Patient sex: F
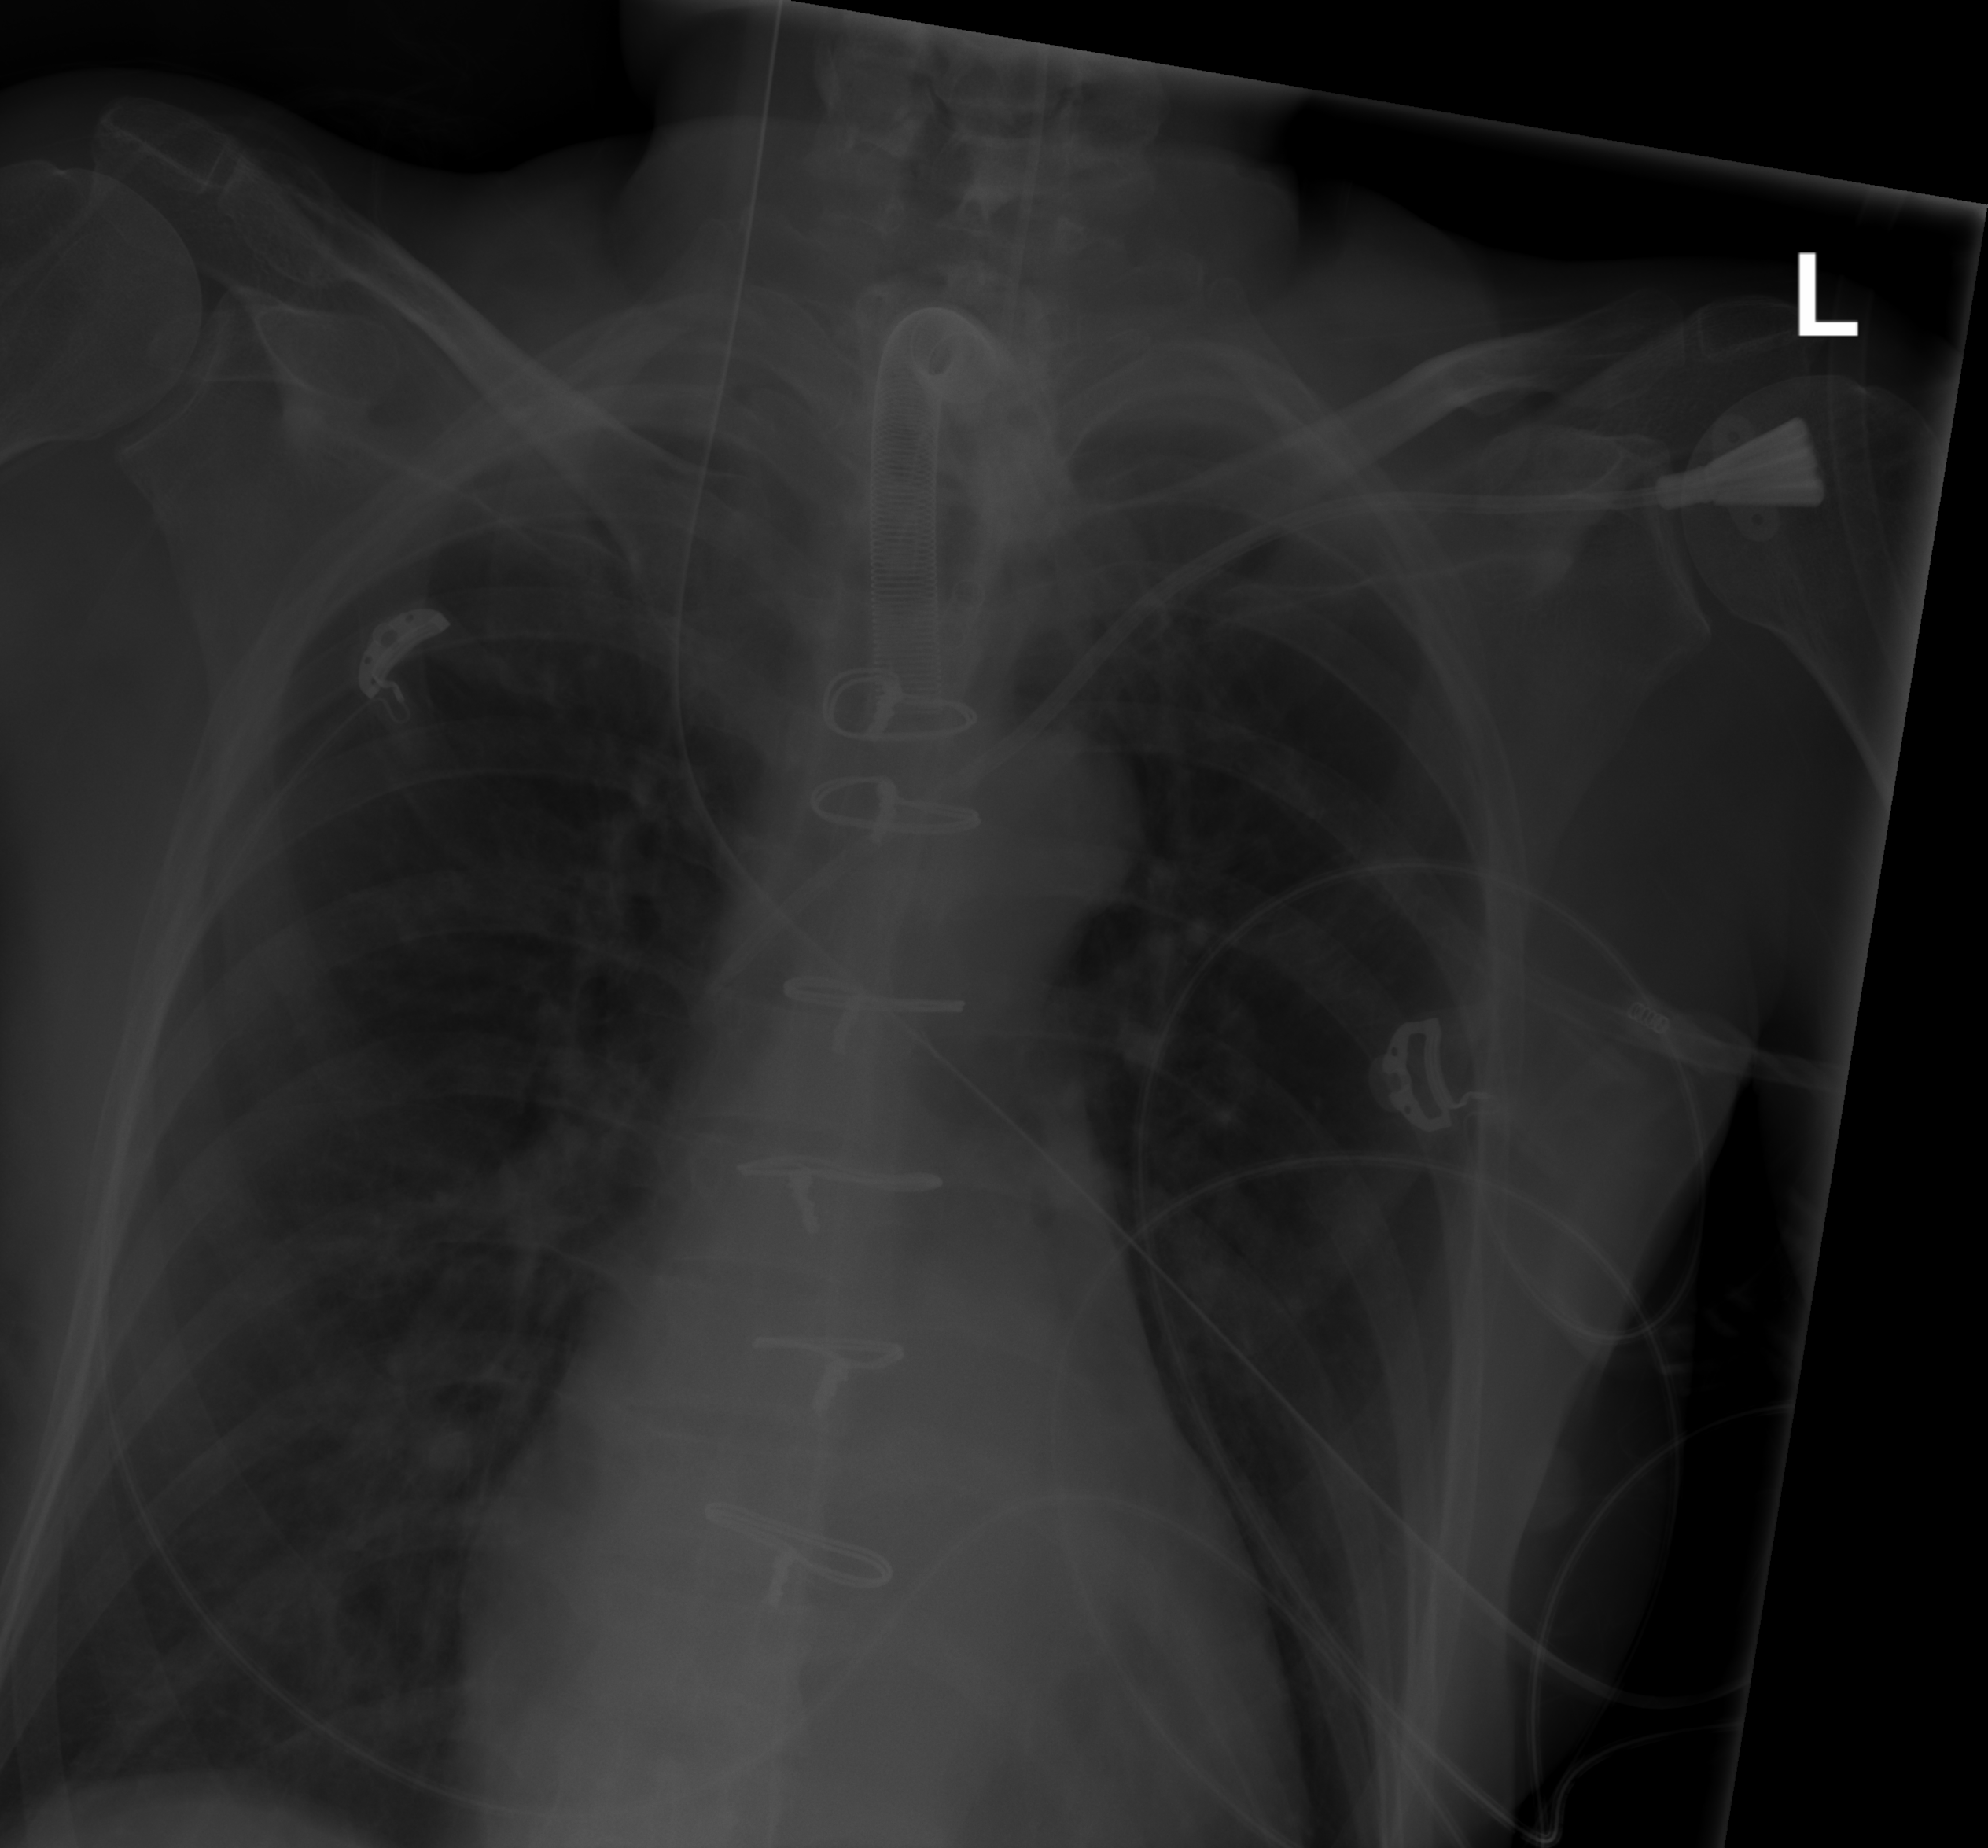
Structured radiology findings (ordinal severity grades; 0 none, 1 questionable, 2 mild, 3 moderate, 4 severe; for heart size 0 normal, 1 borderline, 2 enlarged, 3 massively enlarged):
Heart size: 0
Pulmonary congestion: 0
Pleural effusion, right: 0
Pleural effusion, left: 0
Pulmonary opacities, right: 0
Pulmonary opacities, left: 0
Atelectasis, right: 2
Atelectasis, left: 2